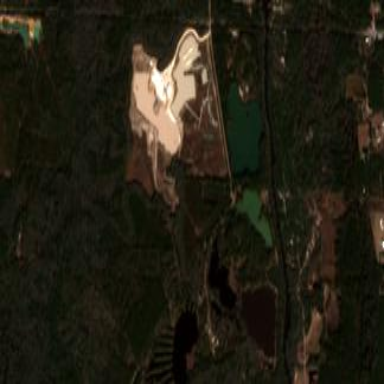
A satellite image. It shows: Quarry for sand extraction.